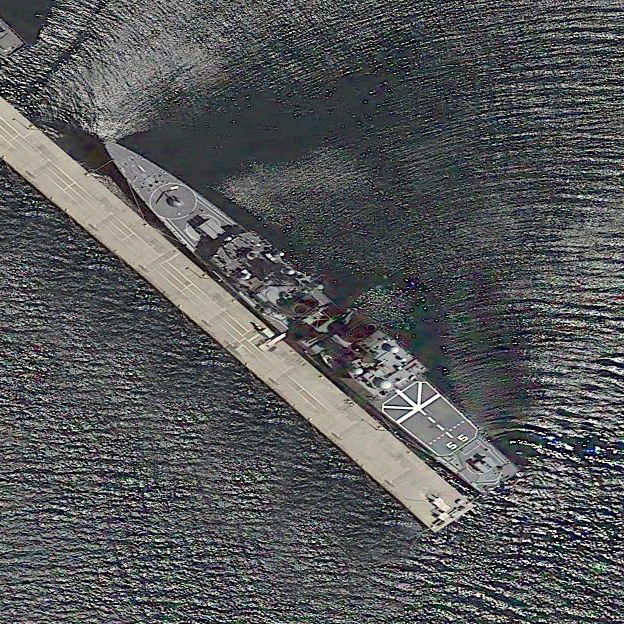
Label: Asagiri-class_destroyer